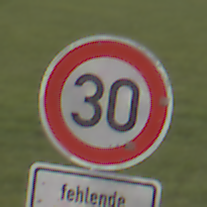
Verkehrszeichen: Geschwindigkeit30
Zusatzzeichen unten: HinweiseAufGefahrenDurchVerbaleAngabe7
Umgebung: Outdoor, Suburban
Tageszeit: MorningAfternoon
Wetter: Overcast
Licht: Natural
Jahreszeit: NotSpecified
Kontrast: LowContrast